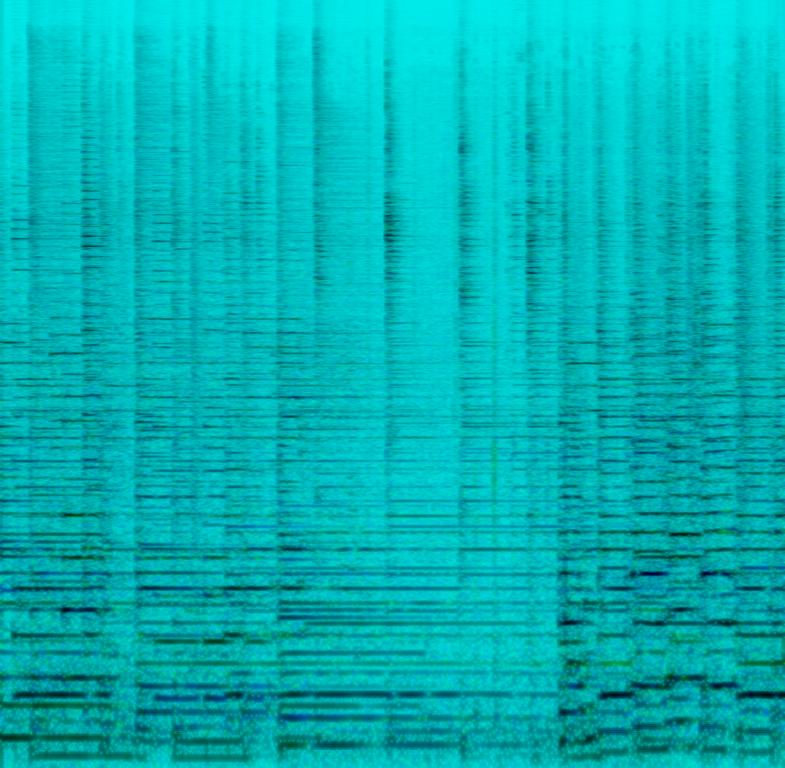
The country music features a male vocalist with a scratchy voice. Two acoustic guitars play a melodic intro riff that goes from melody to strumming. The strings are very sharp-sounding and bright. The atmosphere of the song is sad.